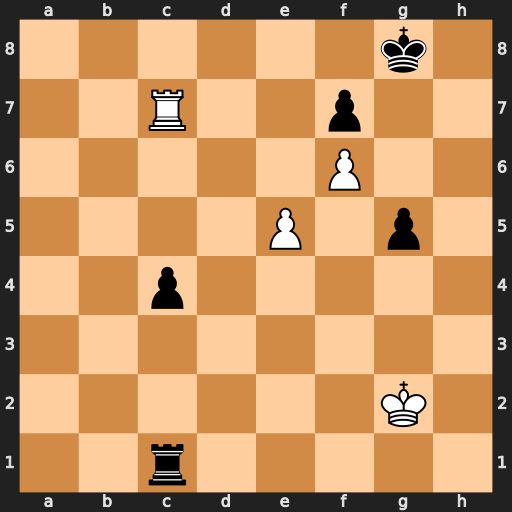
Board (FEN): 6k1/2R2p2/5P2/4P1p1/2p5/8/6K1/2r5
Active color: w
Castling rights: -
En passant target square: -
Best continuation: Rc8+ Kh7 e6 Kg6 e7